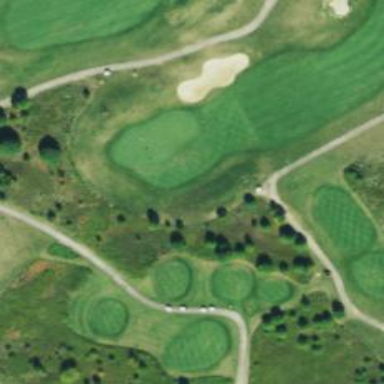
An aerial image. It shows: View of golf hole.